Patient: sex F, age 59
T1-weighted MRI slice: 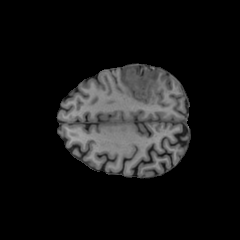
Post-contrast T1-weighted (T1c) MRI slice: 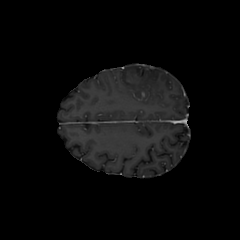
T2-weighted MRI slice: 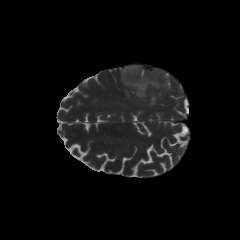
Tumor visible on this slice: yes
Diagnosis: Astrocytoma, IDH-mutant
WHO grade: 3